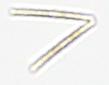
Label: Thalassionema